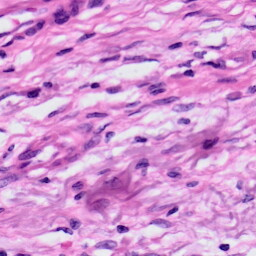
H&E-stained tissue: Skin